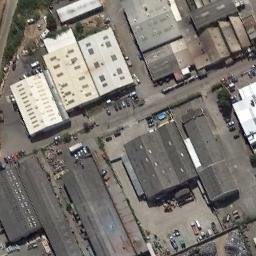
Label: industrial_area